Interaction volume radius: 10 \u00c5
Interaction volume height: 25 \u00c5
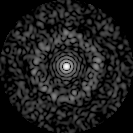
Disorder parameter: 0.8549